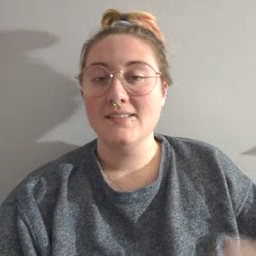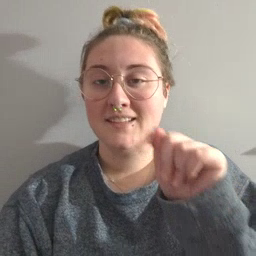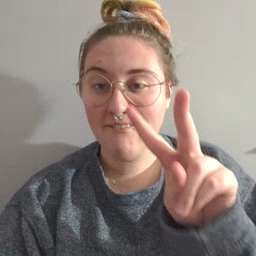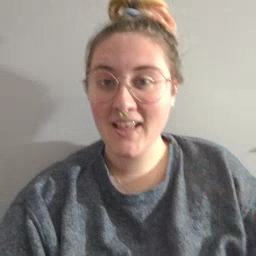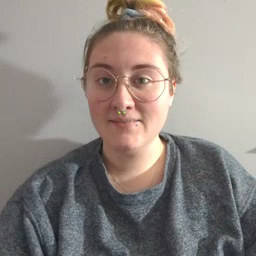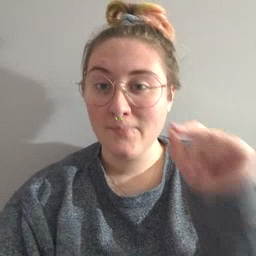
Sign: TV